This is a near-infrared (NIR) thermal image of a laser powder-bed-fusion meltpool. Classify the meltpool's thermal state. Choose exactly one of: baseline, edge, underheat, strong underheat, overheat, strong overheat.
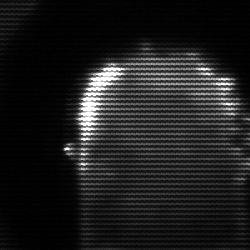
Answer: baseline